Field crop: maize
Growth stage: 2
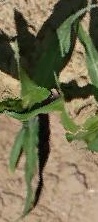
Species: maize